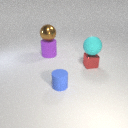
large brown metal sphere above large purple rubber cylinder